Question: I have a signal made up of the sum of a number of sine waves. These are spaced at 100Hz, with the lowest component frequency at 200Hz (200Hz, 300Hz...etc.) All component sine waves begin at the same point with phase = 0. In my DSP software, where I am going to multiply this signal by several other signals, I need to find a point at which all of the original signal's component signals are all again at phase = 0.
If I were only using one sine wave, I could simply look for a change in sign from negative to positive. However, if the signal has, say, components at 200Hz and 300Hz, there are three zero-crossing where the sign changes from negative to positive, but only one that represents the beginning of the period, and this increases with more component waves. I do have control over the amplitudes of each component frequency during an initial startup sequence. If these waves were strictly harmonic (200Hz, 400Hz, 800Hz, etc.), I could simply remove all but the lowest frequency, find the beginning of its period, and use this as my zero-sample. However, I don't have this bandwidth. Can anyone provide an alternative approach?
### Edit:
(I have clarified and integrated this edit into body of question.)
### Edit 2:
This graphic should demonstrate the issue. The frequencies two components here are n and 3n/2. Without filtering out all but the lowest frequency, or taking an FFT as proposed by @hotpaw, an algorithm that only looks for zero-crossings where the sign changes from negative positive will land on one of three, and I must find the first of those three (this is the one point at which each component signal is at phase = 0). I realise that taking an FFT will work, but I'm dealing with very limited processing power and wondering if there's a simpler approach.

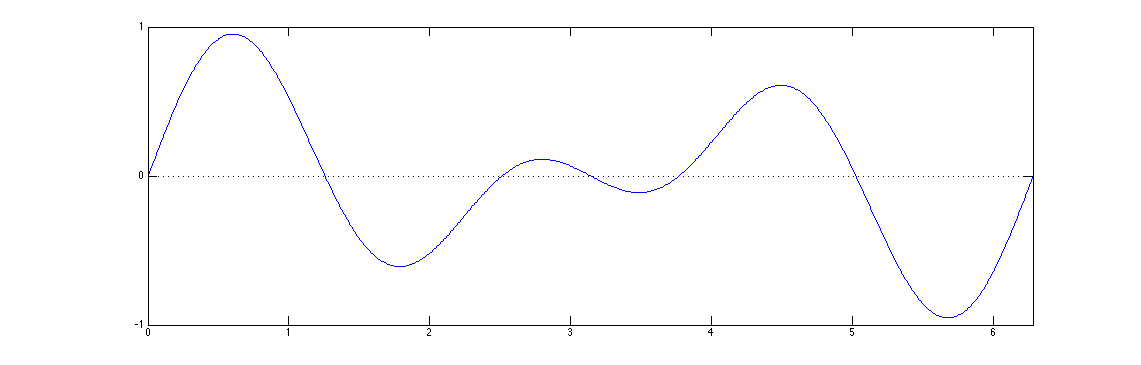
Answer: Look at the derivative of the signal!
Your signal is a sum of sines (sorry, I'm not sure how to format formulas properly)
'S = sum(a_n * sin(k_n * t)) ... over all n'
a_n is the positive amplitude and k_n the positive frequency. The derivative (that you can compute easily numerically) of the signal is
'dS/dt = sum(a_n * k_n * cos(k_n * t)) ... over all n'
At t=0 (what you're looking for), the derivative has its maximum since all cosine terms are one at the same time.
Some addition:
For the practical implementation you need to consider that the derivative may be noisy, so some kind of simple first-order filtering could be necessary.